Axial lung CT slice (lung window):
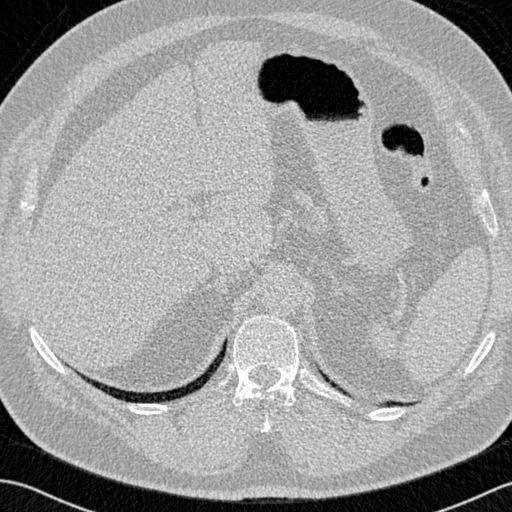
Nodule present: no